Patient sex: M
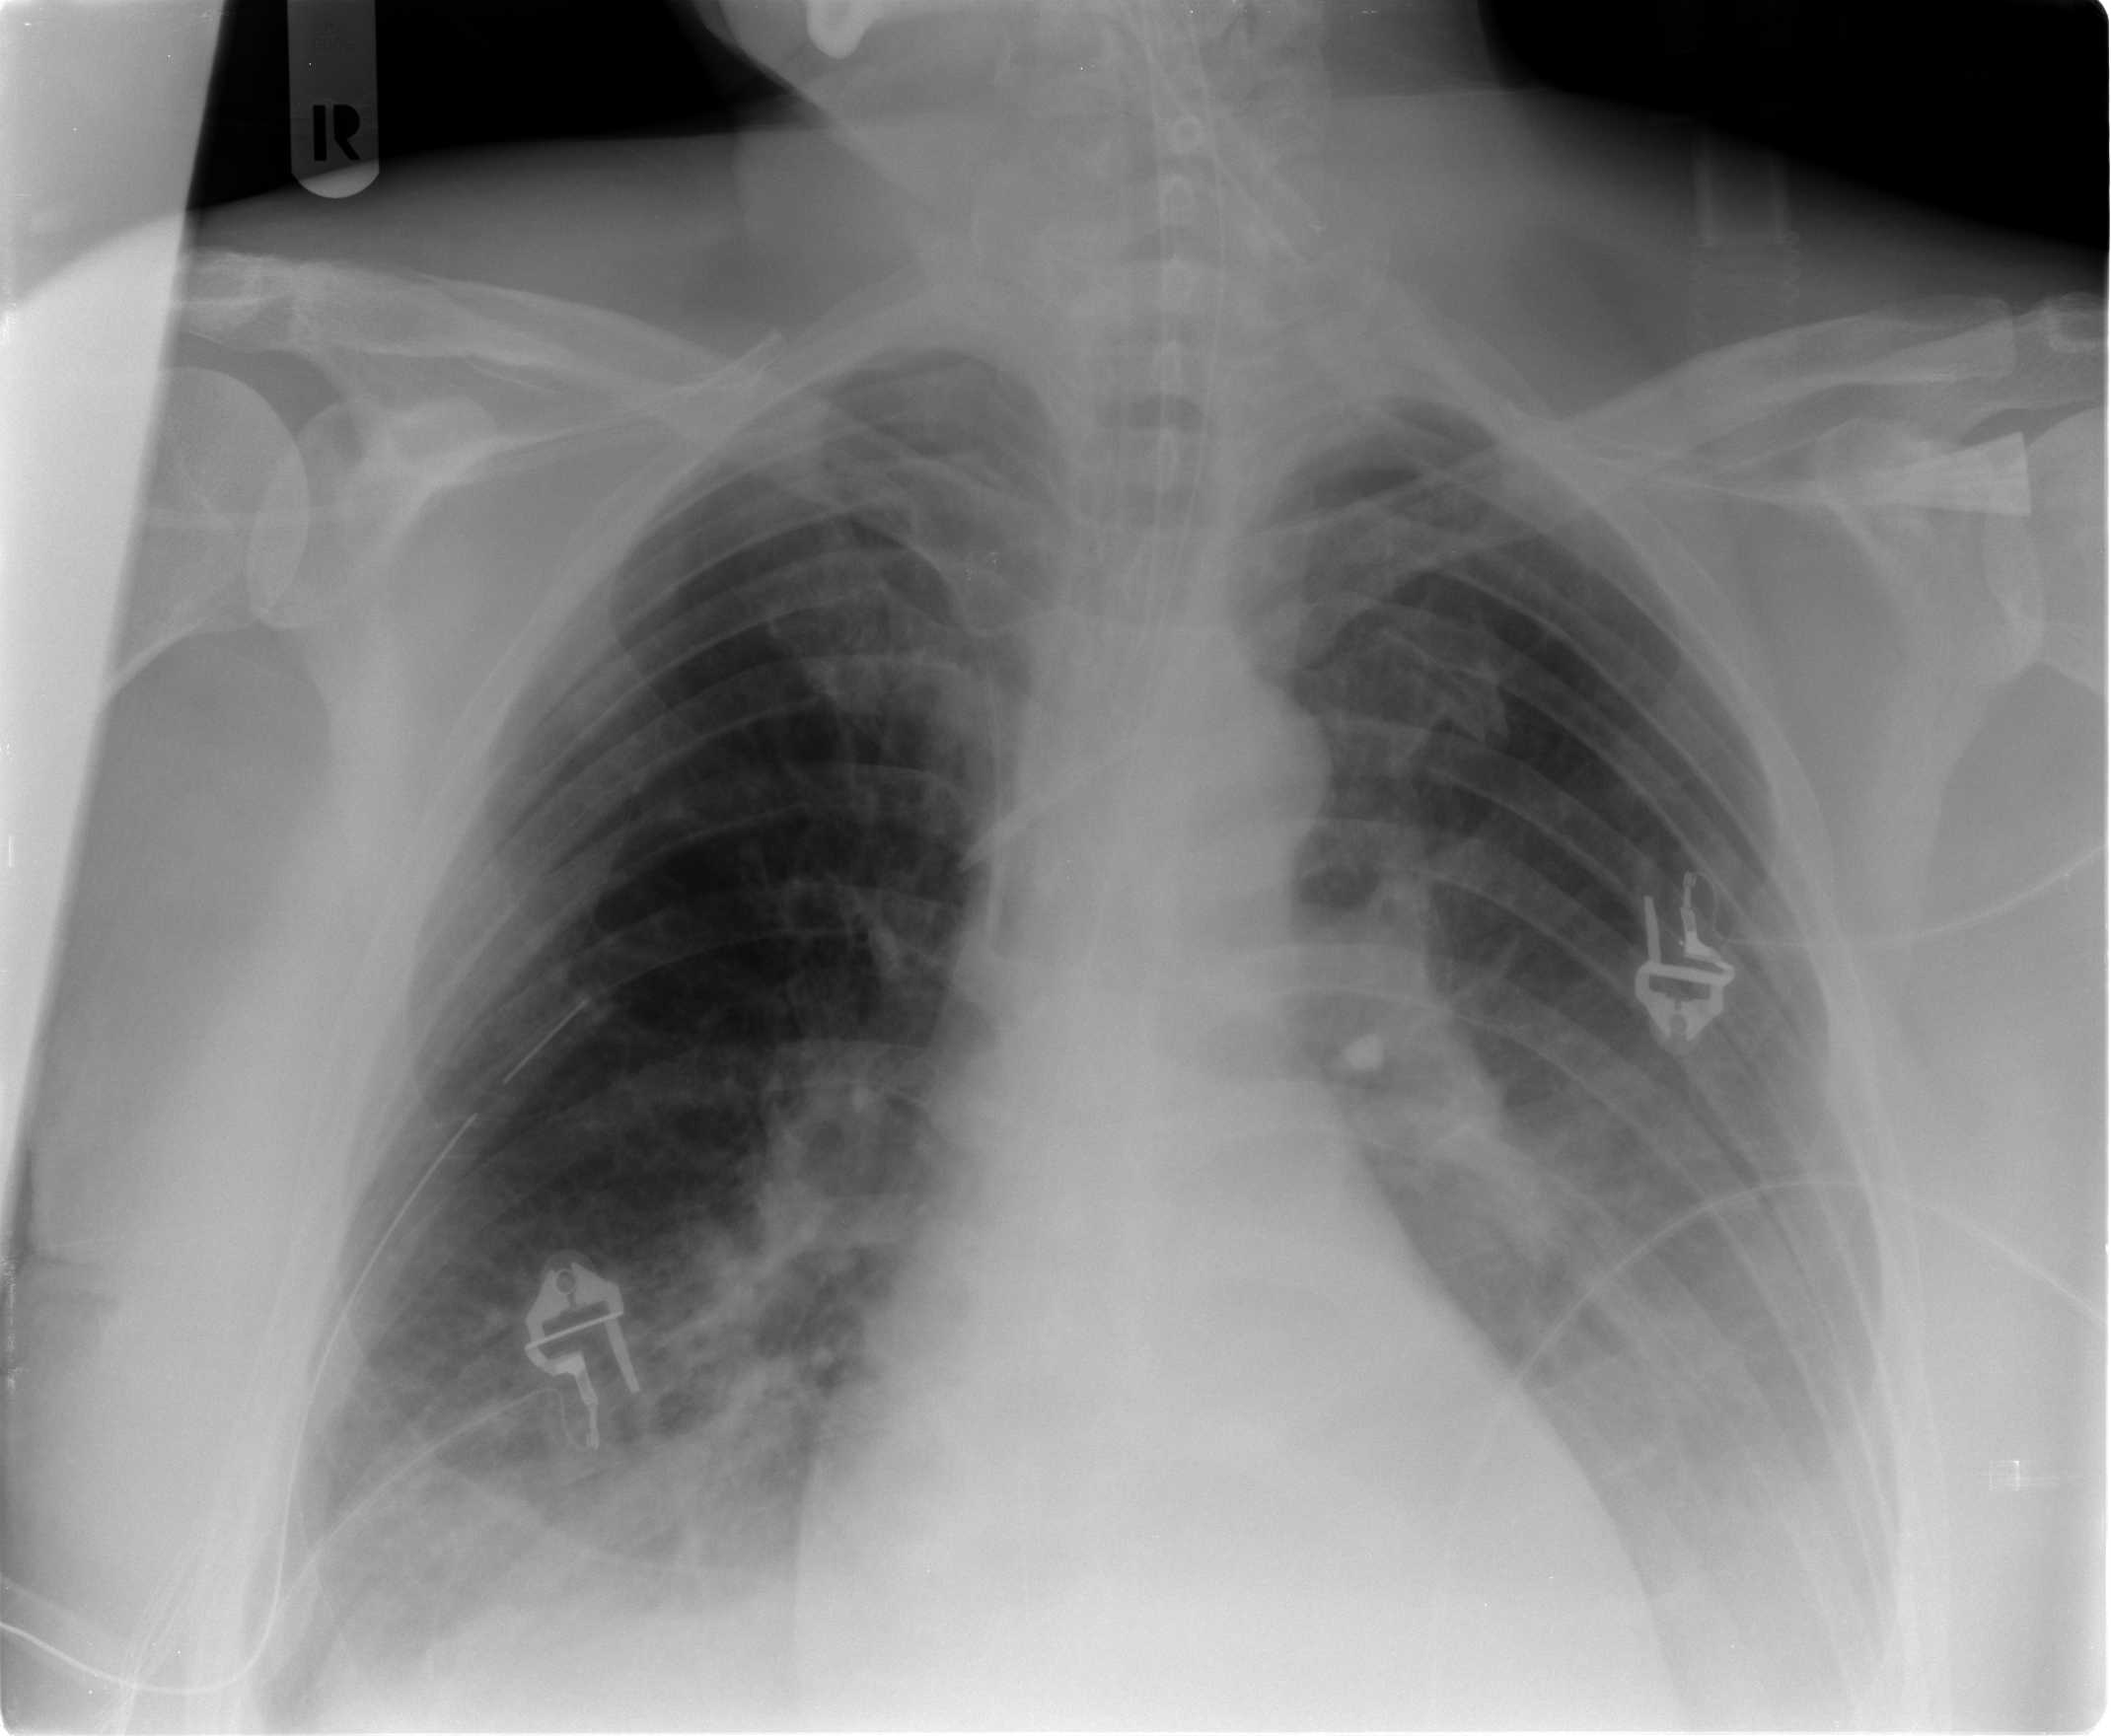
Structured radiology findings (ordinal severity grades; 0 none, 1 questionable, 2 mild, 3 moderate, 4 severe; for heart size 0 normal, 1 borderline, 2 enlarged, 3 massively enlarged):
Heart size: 2
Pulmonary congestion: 2
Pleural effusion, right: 2
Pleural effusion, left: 3
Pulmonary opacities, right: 2
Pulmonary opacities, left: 0
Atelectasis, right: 2
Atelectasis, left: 2